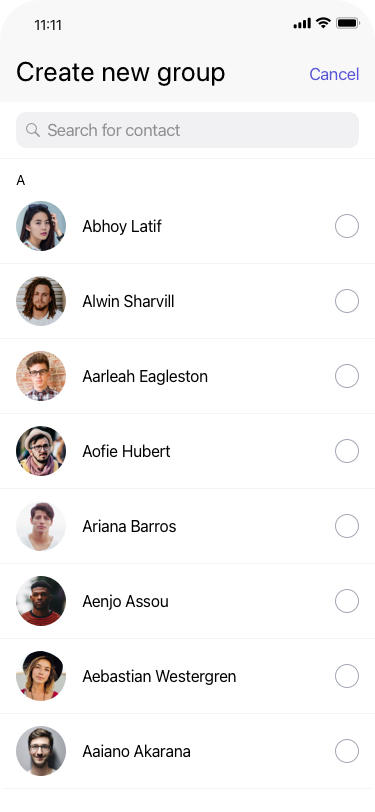
Text in this UI design:
Abhoy Latif
A
Alwin Sharvill
Aarleah Eagleston
Aofie Hubert
Ariana Barros
Aenjo Assou
Aebastian Westergren
Aaiano Akarana
Search for contact
Create new group
Cancel